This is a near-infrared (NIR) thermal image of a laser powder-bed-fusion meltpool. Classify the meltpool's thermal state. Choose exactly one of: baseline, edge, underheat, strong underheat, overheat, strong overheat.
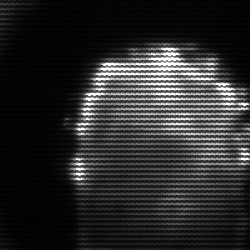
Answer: baseline